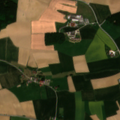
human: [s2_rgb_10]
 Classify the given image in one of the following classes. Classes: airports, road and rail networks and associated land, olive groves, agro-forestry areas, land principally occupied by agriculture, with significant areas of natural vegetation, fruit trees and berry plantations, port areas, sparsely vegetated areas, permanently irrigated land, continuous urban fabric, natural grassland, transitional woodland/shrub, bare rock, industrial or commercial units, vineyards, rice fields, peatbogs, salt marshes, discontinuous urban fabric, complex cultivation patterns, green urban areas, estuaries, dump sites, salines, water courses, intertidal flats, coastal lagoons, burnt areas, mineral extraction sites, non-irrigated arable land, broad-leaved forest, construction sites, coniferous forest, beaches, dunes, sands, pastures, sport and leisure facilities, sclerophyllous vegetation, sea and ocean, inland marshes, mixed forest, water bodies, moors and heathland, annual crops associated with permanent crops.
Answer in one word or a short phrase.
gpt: non-irrigated arable land, complex cultivation patterns, land principally occupied by agriculture, with significant areas of natural vegetation